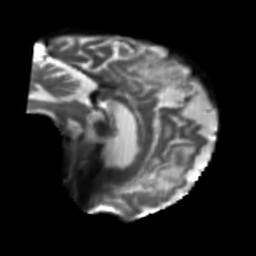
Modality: T2w
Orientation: sagittal
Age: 56
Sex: male
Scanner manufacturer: siemens
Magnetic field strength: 3 T
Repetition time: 5.47 s
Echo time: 0.0854 s